Question: I have been working on a drawing app like paint. I am in the part of the and I am using and algorithm that I found on internet, however, it left some white pixels near the line of the figure without color, detecting what happens, I found that those pixels are not white, but its a color very close. I tried putting the alpha value of those pixels on 1, in case that those were like a transparent color, but it doesn't works.
There is an example of the problem:

There is my code, it's a little messy, and have some functions that doesn't work, that I have used to solve the problem.
'''
var black = document.getElementById("black");
var blue = document.getElementById("blue");
var green = document.getElementById("green");
var red = document.getElementById("red");
var body = document.getElementById("body");
var canvas = document.getElementById("canvas");
var ctx = canvas.getContext("2d");
ctx.fillStyle='#fff';
ctx.fillRect(0,0,canvas.width,canvas.height);
var rect = canvas.getBoundingClientRect();
var x = 0, y = 0, dib = false, bucket = false, beforecolor;
var colorpen="#000"
var range = 8;
var capline = 'round';
movs = new Array();
console.log(0xFF0000FF);
canvas.addEventListener('mousedown', function(e){
x = Math.floor(e.pageX - rect.left);
y = Math.floor(e.pageY - rect.top);
if(bucket === true){
floodFill(ctx, Math.floor(x), Math.floor(y), 0xFF008000);
}
else{
movs.push("STOP");
dib = true;
}
});
canvas.addEventListener('mousemove', function(e){
detectcolorfill(e);
if(dib === true){
dibujar(x, y, Math.floor(e.pageX - rect.left), Math.floor(e.pageY - rect.top), colorpen, range);
movs.push([x, y, Math.floor(e.pageX - rect.left), Math.floor(e.pageY - rect.top), colorpen, range]);
x = Math.floor(e.pageX - rect.left);
y = Math.floor(e.pageY - rect.top);
}
});
canvas.addEventListener('mouseup', function(e){
if(dib === true){
dibujar(x, y, Math.floor(e.pageX - rect.left), Math.floor(e.pageY - rect.top), colorpen, range);
async function mandar(){
await movs.push([x, y, Math.floor(e.pageX - rect.left), Math.floor(e.pageY - rect.top), colorpen, range]);
await movs.push("STOP");
}
mandar();
x=0;
y=0;
dib = false;
}
});
blue.addEventListener('click', detectcolor);
black.addEventListener('click', detectcolor);
green.addEventListener('click', detectcolor);
red.addEventListener('click', detectcolor);
function detectcolor(e){
switch(e.target.dataset.color){
case 'black':
colorpen = 'black';
beforecolor = 'black';
break;
case 'blue':
colorpen = 'blue';
beforecolor = 'blue';
break;
case 'green':
colorpen = 'green';
beforecolor = 'green';
break;
case 'red':
colorpen = 'red';
beforecolor = 'red';
break;
}
}
function othercolor(value){
colorpen = value;
beforecolor = value;
}
function linerange(value){
range = value;
}
function keypress(value){
switch(value.code){
case 'NumpadAdd': range++; break;
case 'NumpadSubtract': range > 1 ? range-- : 0; break;
}
}
function borrador(){
colorpen = 'white';
}
function pincel(){
capline = 'round';
colorpen = beforecolor;
bucket = false;
}
function rgbToHex(r, g, b) {
if (r > 255 || g > 255 || b > 255)
throw "Invalid color component";
return ((r << 16) | (g << 8) | b).toString(16);
}
function cubeta(){
bucket = true;
}
function getPixel(pixelData, x, y) {
if (x < 0 || y < 0 || x >= pixelData.width || y >= pixelData.height) {
return -1; // impossible color
} else {
return pixelData.data[y * pixelData.width + x];
}
}
function floodFill(ctx, x, y, fillColor) {
// read the pixels in the canvas
const imageData = ctx.getImageData(0, 0, ctx.canvas.width, ctx.canvas.height);
// make a Uint32Array view on the pixels so we can manipulate pixels
// one 32bit value at a time instead of as 4 bytes per pixel
const pixelData = {
width: imageData.width,
height: imageData.height,
data: new Uint32Array(imageData.data.buffer),
};
// get the color we're filling
const targetColor = getPixel(pixelData, x, y);
console.log(targetColor + '-' + fillColor);
// check we are actually filling a different color
if (androidToRgba(targetColor) !== androidToRgba(fillColor)) {
const pixelsToCheck = [x, y];
while (pixelsToCheck.length > 0) {
const y = pixelsToCheck.pop();
const x = pixelsToCheck.pop();
const currentColor = getPixel(pixelData, x, y);
if (currentColor === targetColor) {
pixelData.data[y * pixelData.width + x] = fillColor;
pixelsToCheck.push(x + 1, y);
pixelsToCheck.push(x - 1, y);
pixelsToCheck.push(x, y + 1);
pixelsToCheck.push(x, y - 1);
}
}
// put the data back
ctx.putImageData(imageData, 0, 0);
}
}
function androidToRgba(color){
const colorArray = []
for(let i=0; i<4; i++){
colorArray.push(color % 256)
color>>>=8
}
colorArray.pop()
const alpha = 1;
return 'rgba(${colorArray.reverse()},${alpha})'
}
function detectcolorfill(e){
var point = ctx.getImageData(e.pageX - rect.left, e.pageY - rect.top, 1, 1).data;
var hex = "#" + ("000000" + rgbToHex(point[0], point[1], point[2])).slice(-6);
color = hex;
console.log(hex);
}
function dibujar(x1, y1, x2, y2, color, rango){
ctx.beginPath();
ctx.strokeStyle = color;
ctx.lineWidth = rango;
ctx.lineCap = capline;
ctx.moveTo(x1, y1);
ctx.lineTo(x2, y2);
ctx.stroke();
ctx.closePath();
}
function borrarcanva(){
ctx.fillStyle='#fff';
ctx.fillRect(0,0,canvas.width,canvas.height);
movs = [];
}
function deshacer(){
if(movs.length === 1){
movs = [];
}
for(j=0;j<2;j++){
ctx.fillStyle='#fff';
ctx.fillRect(0,0,canvas.width,canvas.height);
if(movs.length !== 0){
movs.pop();
while(movs[movs.length-1] !== "STOP"){
movs.pop();
}
for(i=0;i<movs.length;i++){
if(movs[i] === "STOP"){
i++;
}
dibujar(movs[i][0], movs[i][1], movs[i][2], movs[i][3], movs[i][4], movs[i][5]);
}
}
else{
movs = [];
return 0;
}
}
}
'''
Thanks!
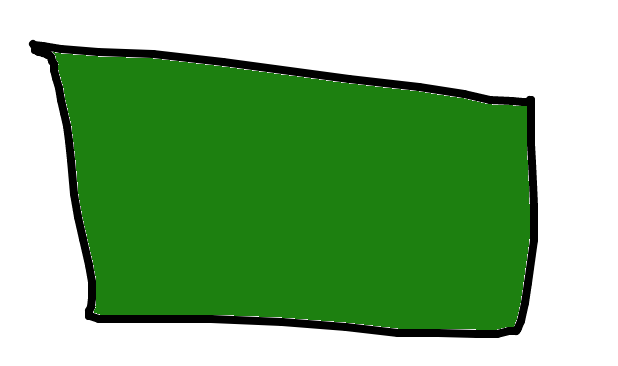
Answer: The reason is that when you draw on a canvas, some <URL> is applied, which involves colour-gradients.
Instead of comparing with '===', you could allow some tolerance. You could for instance use this formula:
'''
const colorDiff = (a, b) => a === b ? 0 // quick exit
: ((a & 0xFF) - (b & 0xFF)) ** 2
+ (((a >> 8) & 0xFF) - ((b >> 8) & 0xFF)) ** 2
+ (((a >> 16) & 0xFF) - ((b >> 16) & 0xFF)) ** 2;
'''
NB: this assumes that the alpha value is 255 (opaque).
Then in your code choose some value for a 'tolerance', between 0 and 100000, for example 1000, and replace:
'''
if (currentColor === targetColor) {
'''
with:
'''
if (colorDiff(currentColor, targetColor) <= tolerance) {
'''